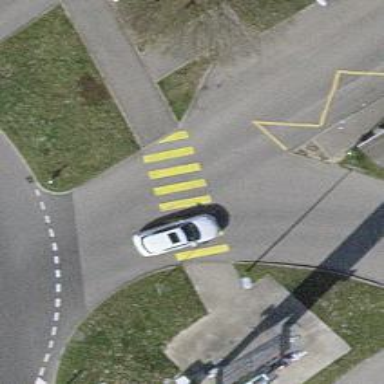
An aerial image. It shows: Marked road crossing with visible markings.